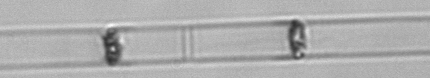
Label: Dactyliosolen_blavyanus